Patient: sex M, age 70
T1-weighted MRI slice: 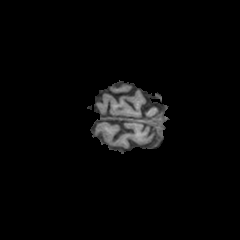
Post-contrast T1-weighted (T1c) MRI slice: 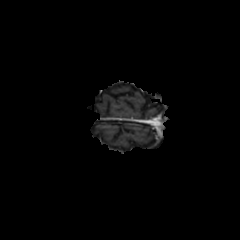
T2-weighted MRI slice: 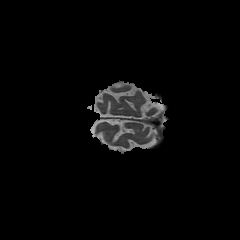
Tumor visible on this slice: no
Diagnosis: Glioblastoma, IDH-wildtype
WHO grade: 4